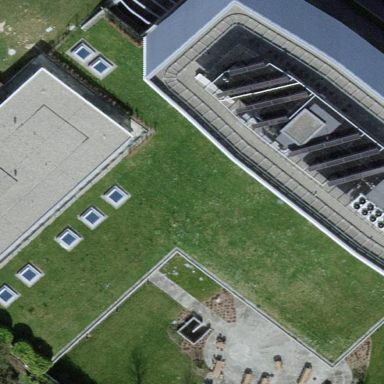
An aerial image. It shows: Office building.